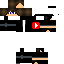
A male human skin with dark skin, wearing brown long hair dressed in a blue hoodie and black pants, featuring a closed mouth.